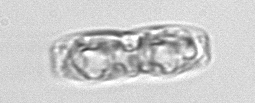
Label: pennate_morphotype1